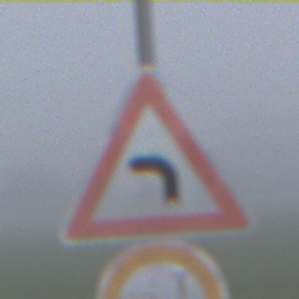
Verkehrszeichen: KurveLinks
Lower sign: VerbotUeberholenEinspurigeFahrzeuge
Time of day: MorningAfternoon
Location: Outdoor (RoadRail)
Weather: Overcast
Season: NotSpecified
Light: Natural